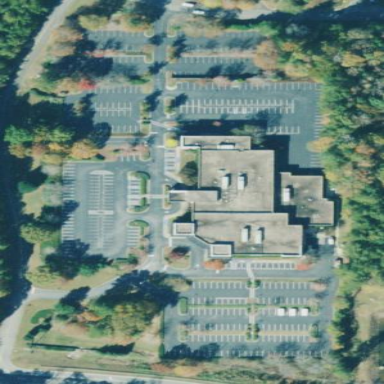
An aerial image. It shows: Healthcare clinic is depicted in the image.